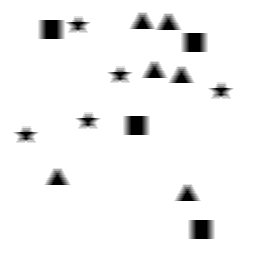
Squares: 4
Triangles: 6
Stars: 5
Total shapes: 15